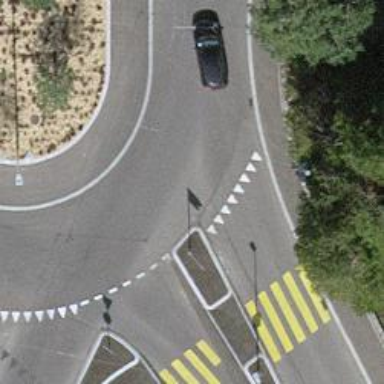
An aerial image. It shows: Asphalt road connected to tertiary road at roundabout. Trolley wires are present on the road.